Question:
I have this Tree and wonder if this is balanced or not.
From the node 13, it is unbalanced. But other nodes are all balanced since the height difference is not more than 1 or -1.
Then how should I rebalance this tree?
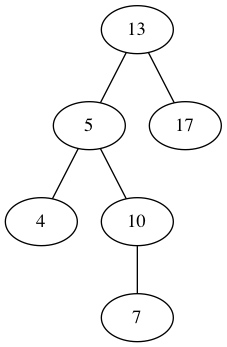
Answer: The answer is yes. Node 13 has balance factor of -2. So you need to make a left rotation on node 5 and then right rotation on node 13. Like this:
'''
13
|--------|--------|
10 17
|----|
5
|---|---|
4 7
'''
'''
10
|--------|--------|
5 13
|---|---| |----|
4 7 17
'''
And now is balanced.